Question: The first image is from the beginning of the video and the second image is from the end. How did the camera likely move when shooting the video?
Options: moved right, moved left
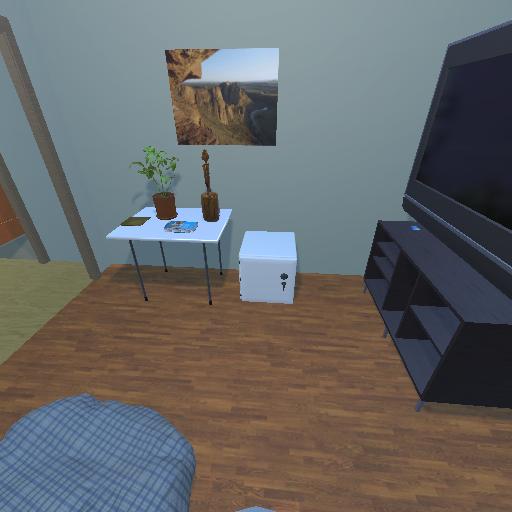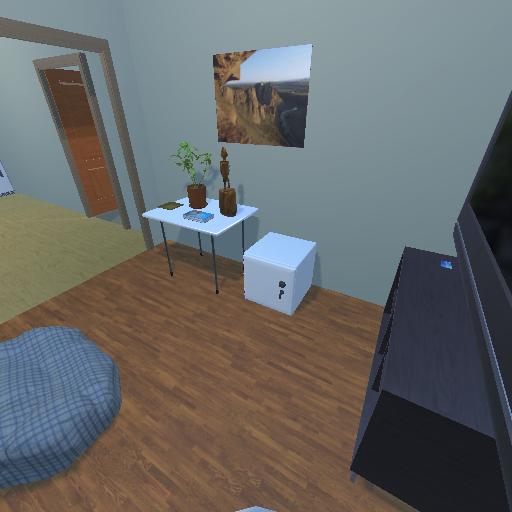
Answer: moved right